Fundus camera: zeiss
Shooting center: fovea
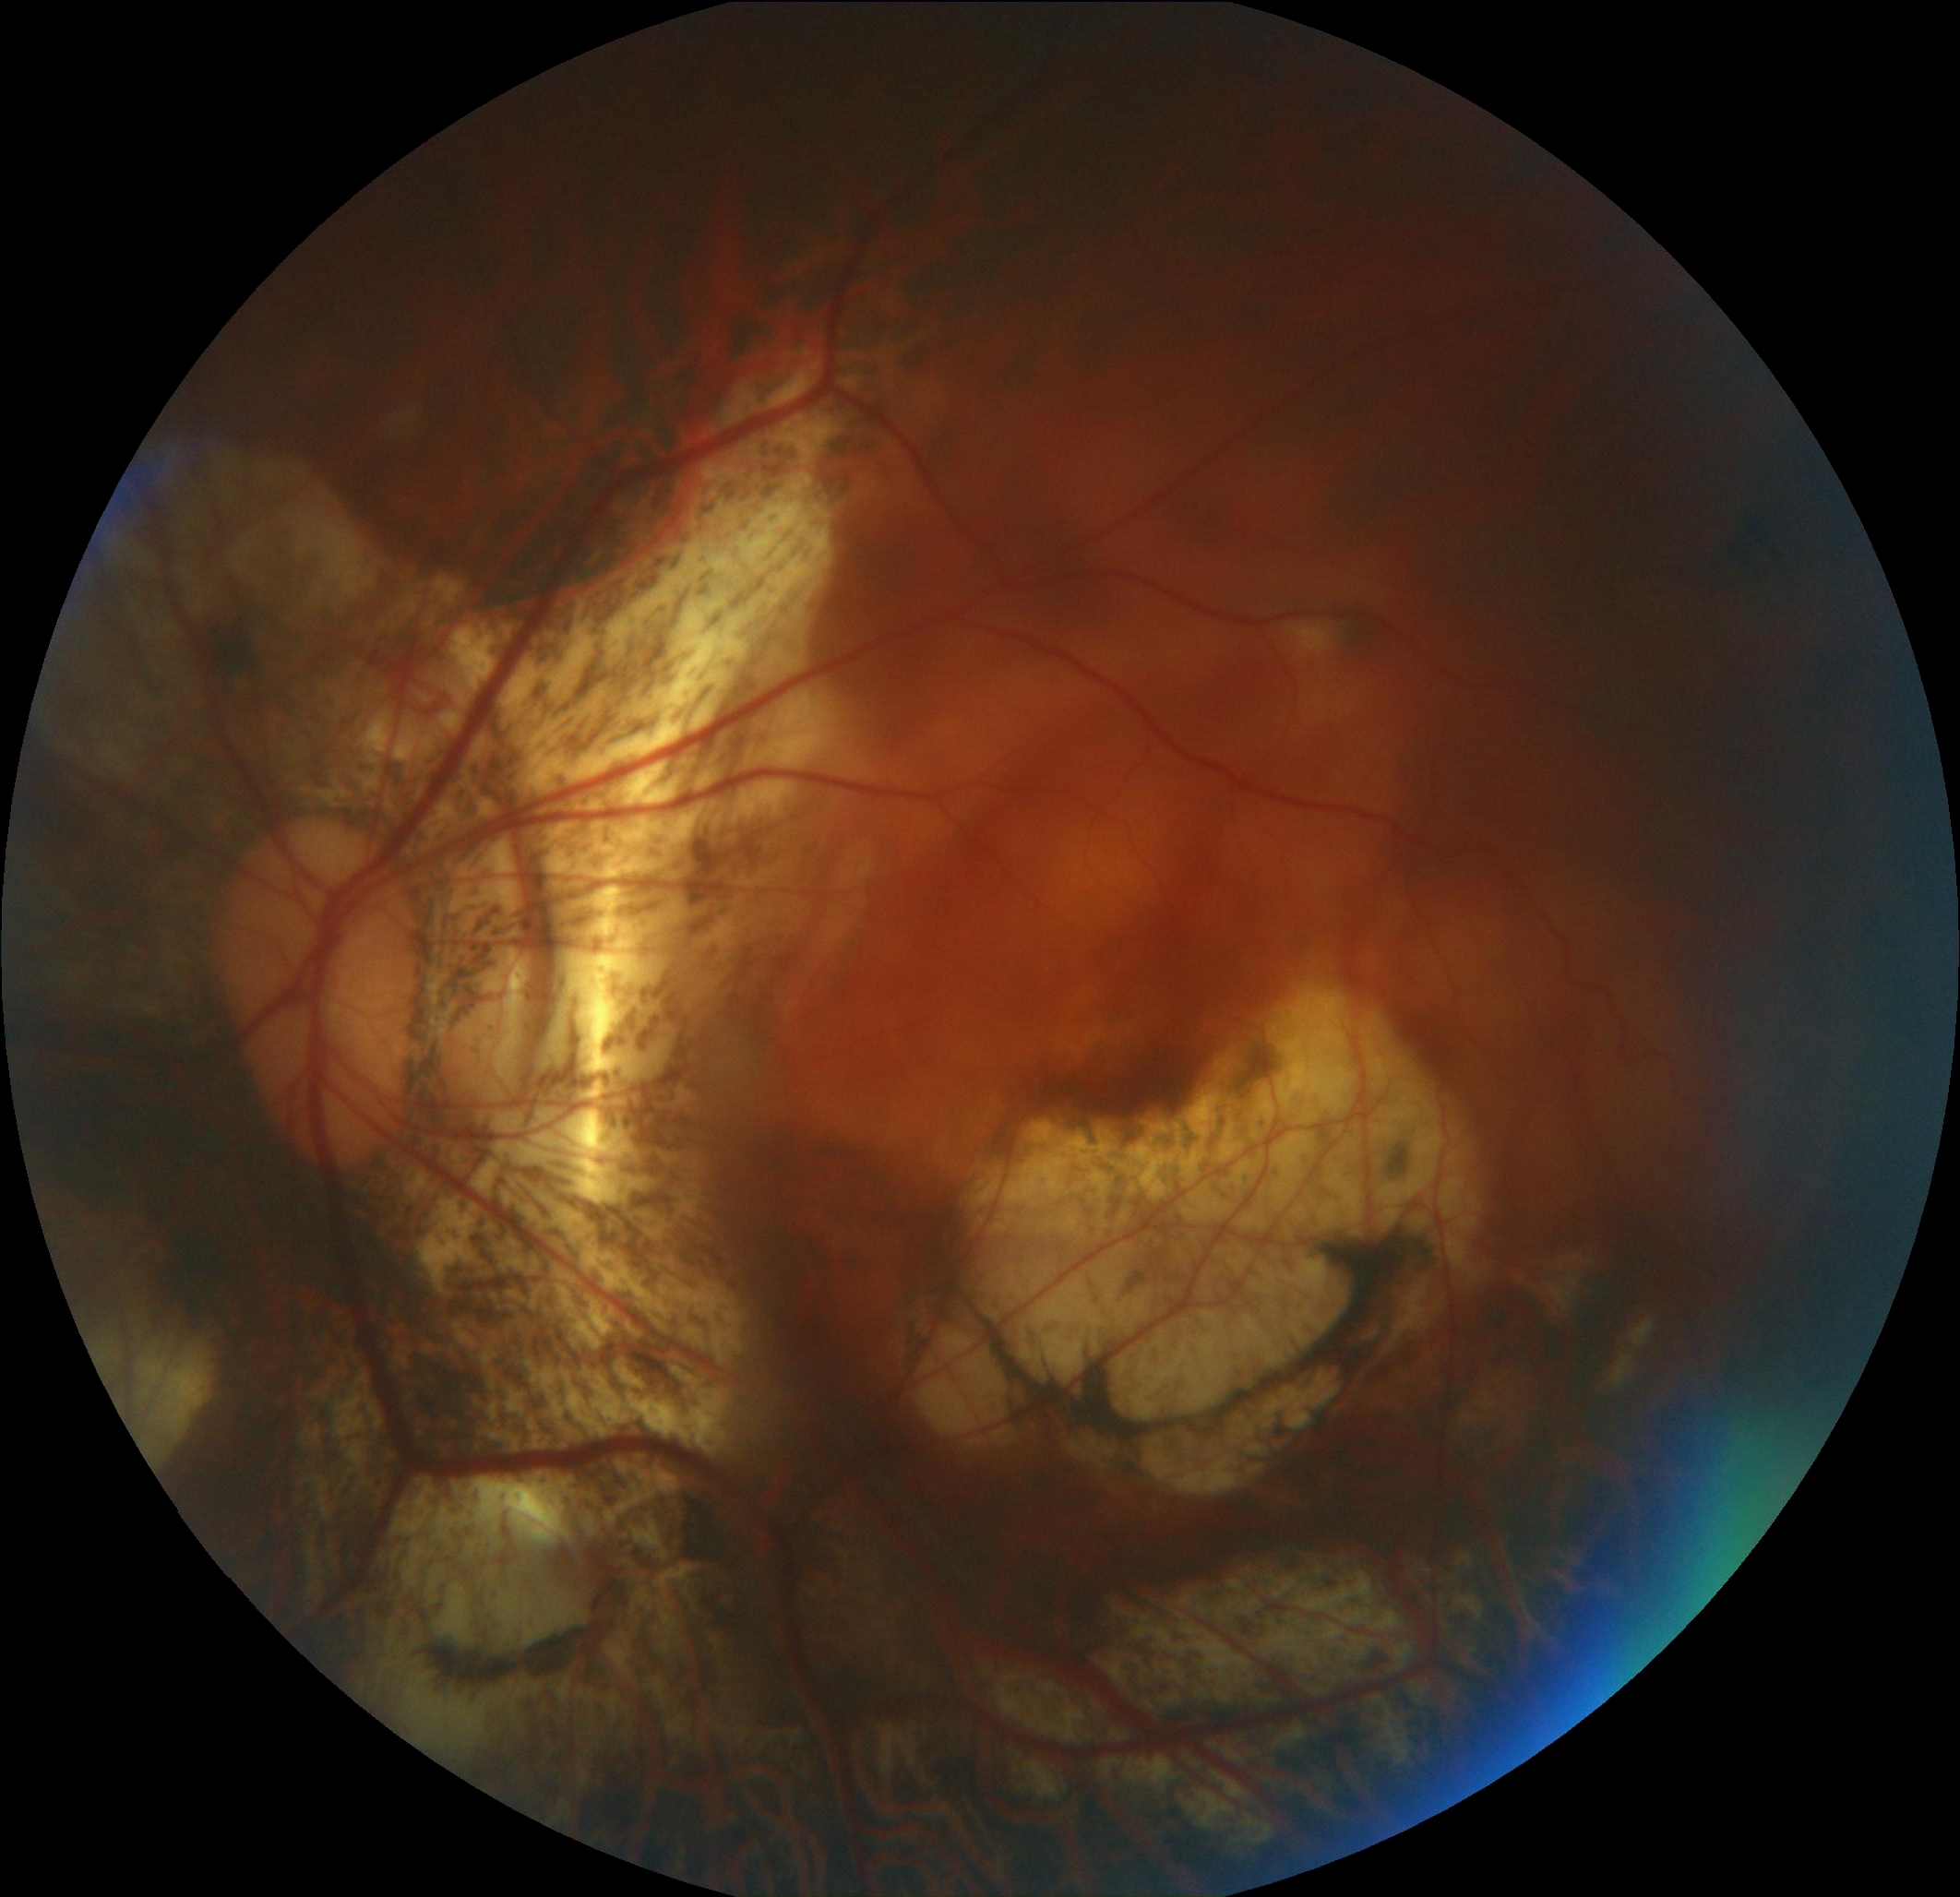
Pathologic myopia: yes
Patchy retinal atrophy: present
Retinal detachment: absent